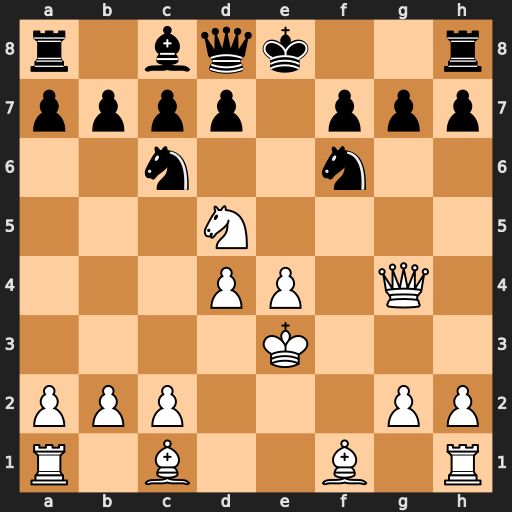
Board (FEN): r1bqk2r/pppp1ppp/2n2n2/3N4/3PP1Q1/4K3/PPP3PP/R1B2B1R
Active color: w
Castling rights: kq
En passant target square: -
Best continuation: Qxg7 Nxd5+ exd5